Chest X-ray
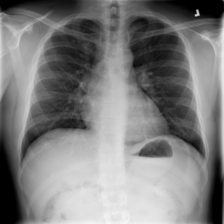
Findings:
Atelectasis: negative
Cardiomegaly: negative
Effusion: negative
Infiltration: negative
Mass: negative
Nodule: negative
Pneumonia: negative
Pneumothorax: negative
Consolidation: negative
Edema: negative
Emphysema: negative
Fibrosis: negative
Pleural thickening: negative
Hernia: negative